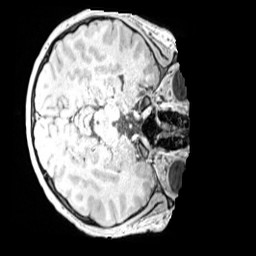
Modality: MP2RAGE
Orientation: axial
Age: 11
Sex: male
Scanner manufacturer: siemens
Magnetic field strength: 3 T
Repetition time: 4 s
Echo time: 0.00299 s